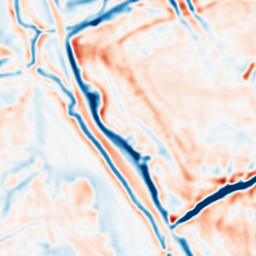
Category: multiscale
Decomposition family: dog
Decomposition parameters: sigma_low: 2
sigma_high: 5
Upsampling method: lanczos
Upsampling parameters: scale: 2
Upsampling scale: 2